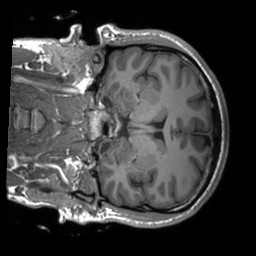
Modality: T1w
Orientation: coronal
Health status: healthy
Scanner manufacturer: siemens
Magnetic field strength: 3 T
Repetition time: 1.9 s
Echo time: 0.00232 s